Chest X-ray. View position: AP
Patient age: 21
Patient sex: F
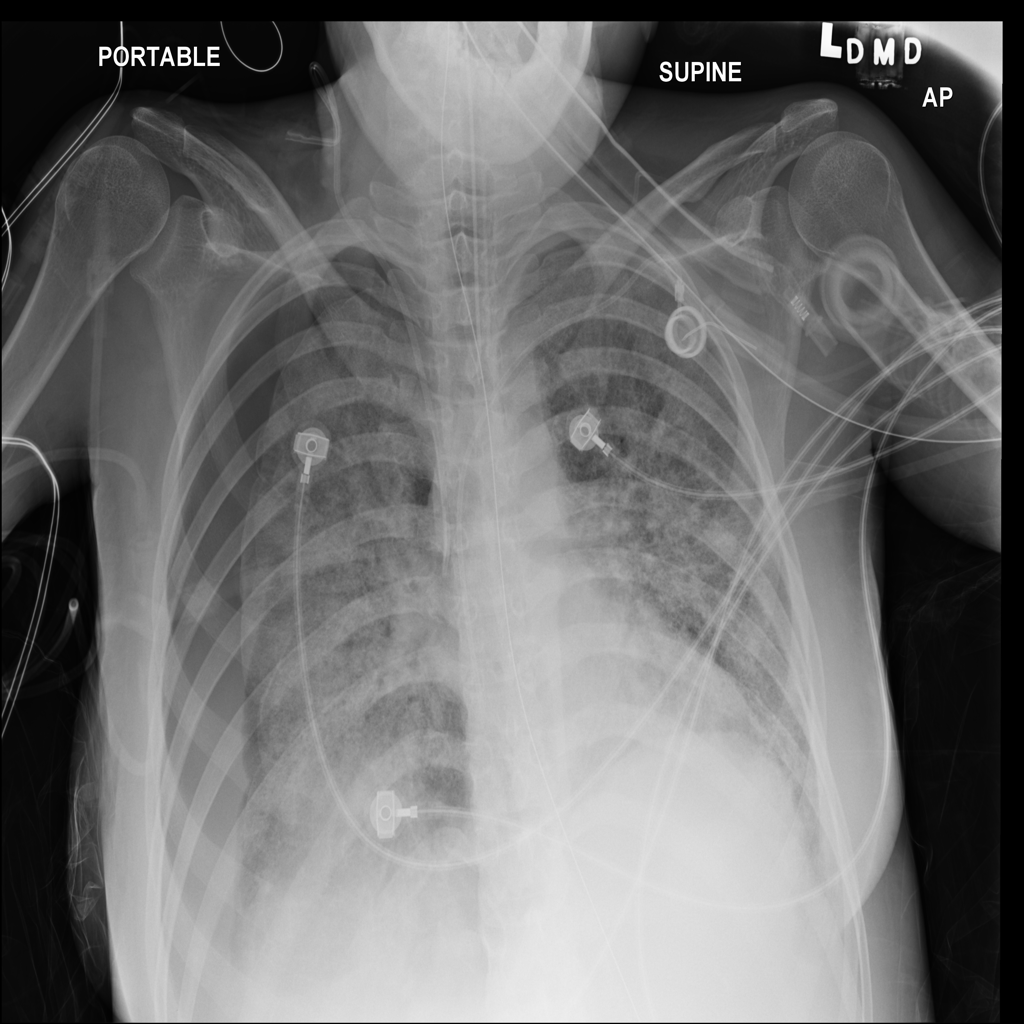
Finding: Pneumothorax